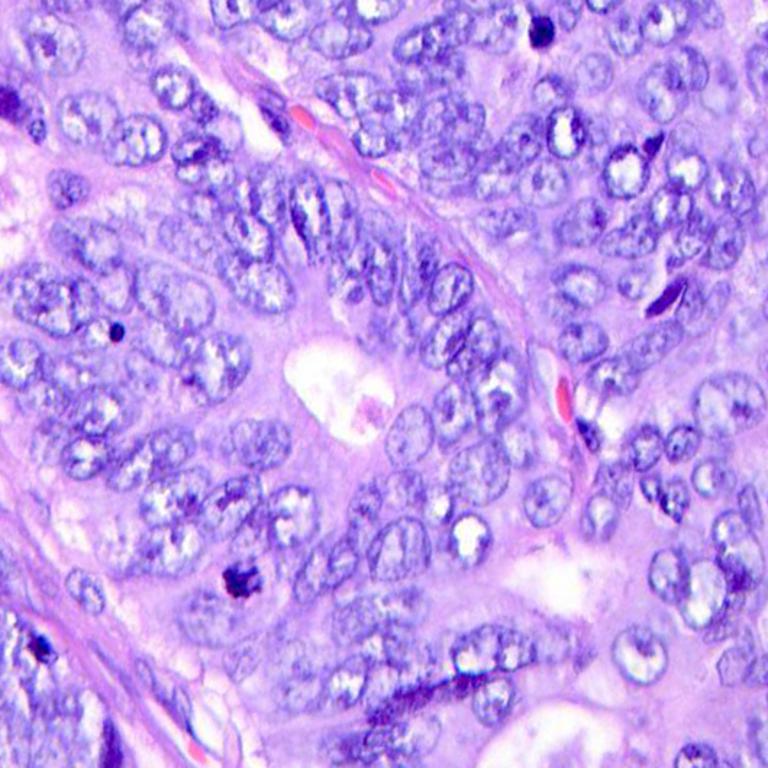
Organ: colon
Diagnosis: adenocarcinomas